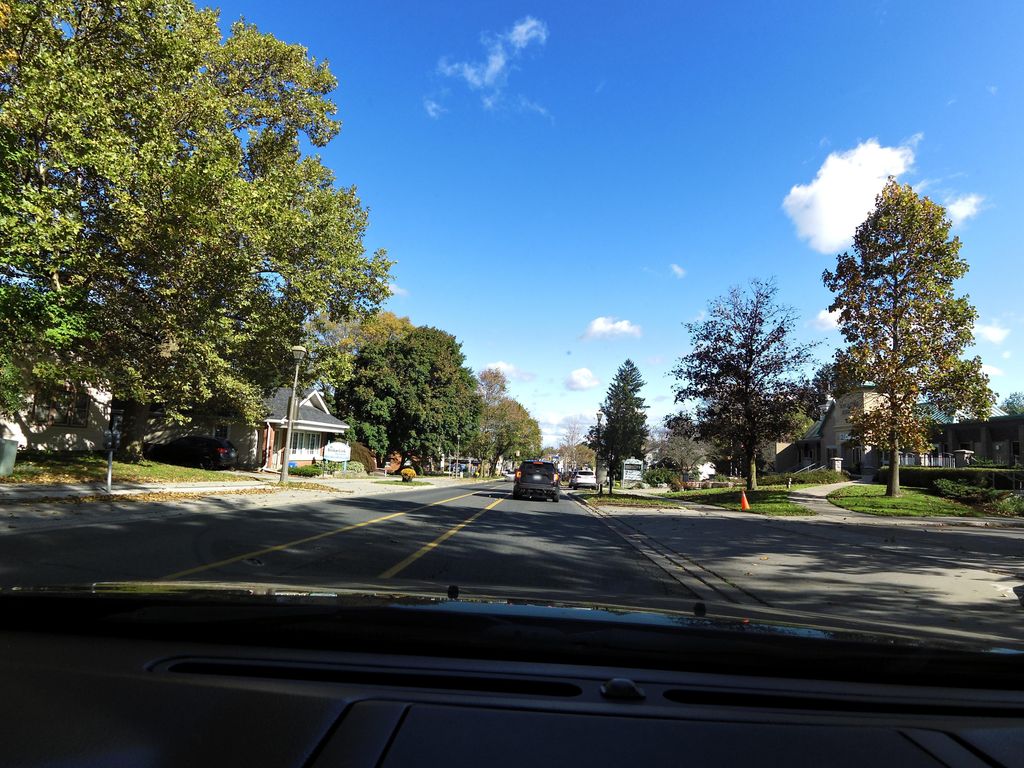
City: hamilton